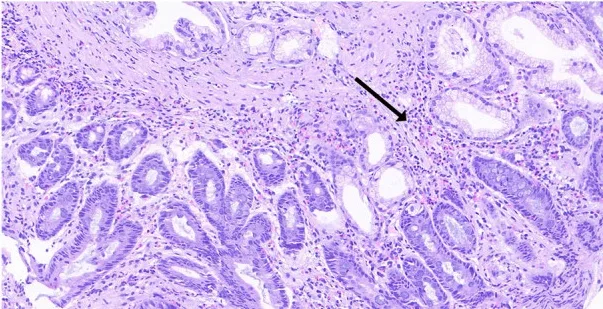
Histological images of the gastric antrum showing infiltration of eosinophils. Gastric antrum.
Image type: pathology (h&e)